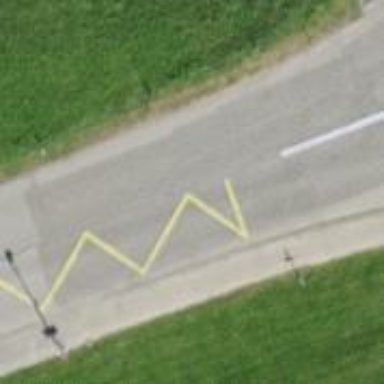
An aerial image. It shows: Public transport stop position.